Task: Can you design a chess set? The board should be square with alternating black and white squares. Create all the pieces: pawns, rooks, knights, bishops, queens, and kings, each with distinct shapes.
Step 1349:
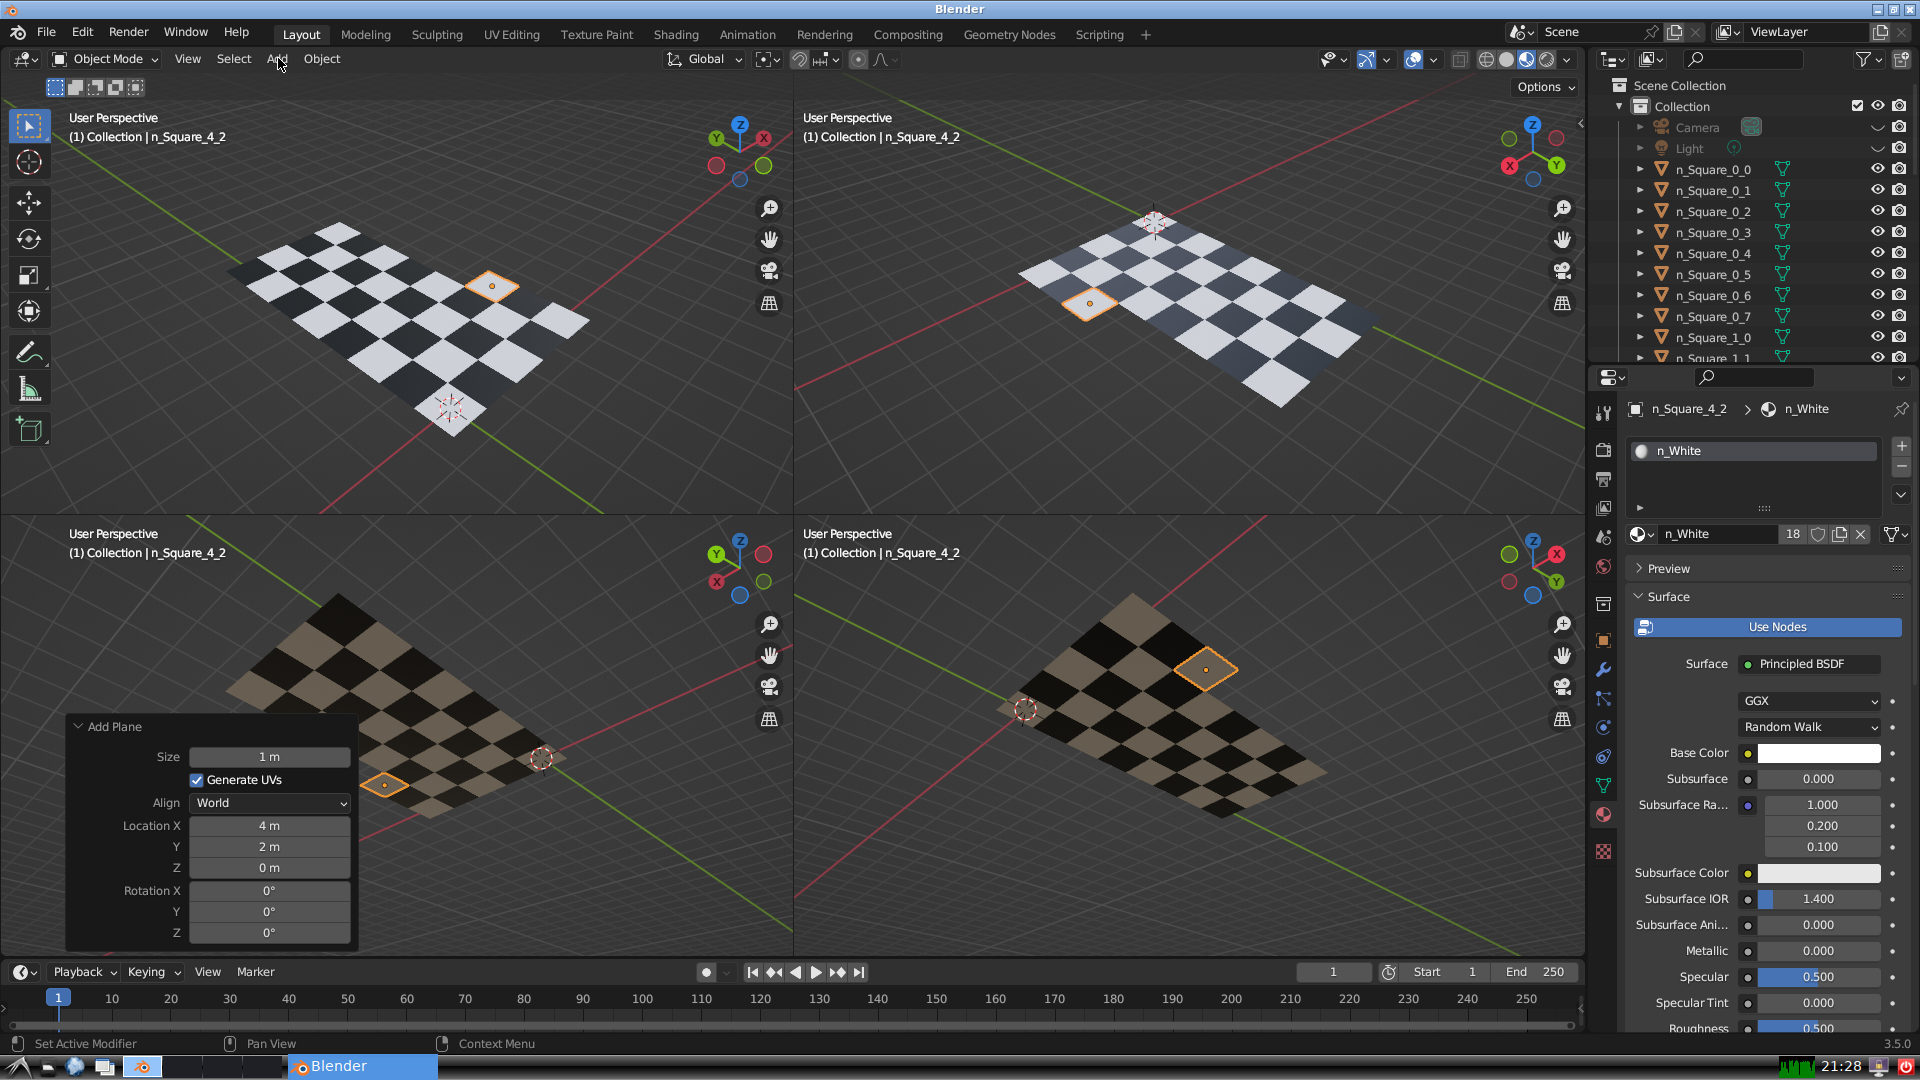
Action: click: no